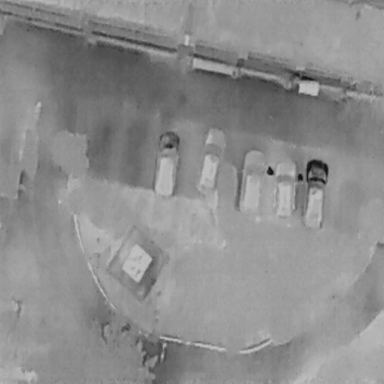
There are seven objects shown in the infrared image, including five Cars, and two People.